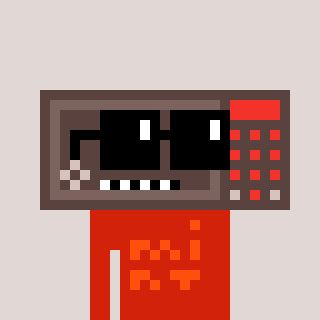
a pixel art character with square black sunglasses, a wallsafe-shaped head and a red-colored body on a warm background